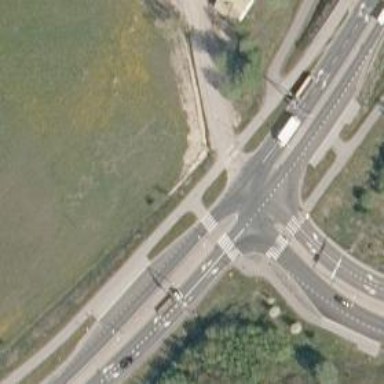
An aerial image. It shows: Asphalt road with secondary link designation.